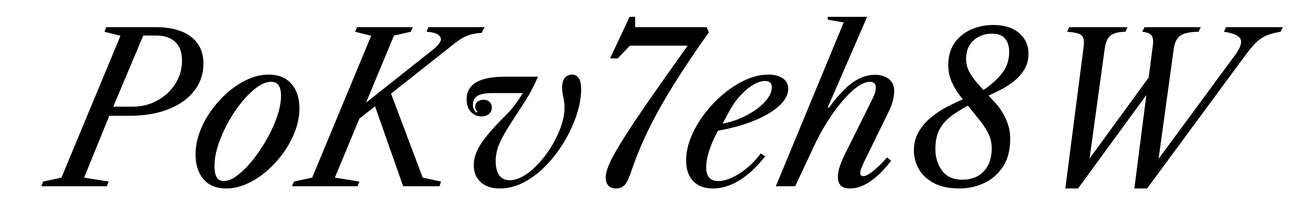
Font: LibreCaslonText-Italic_Italic